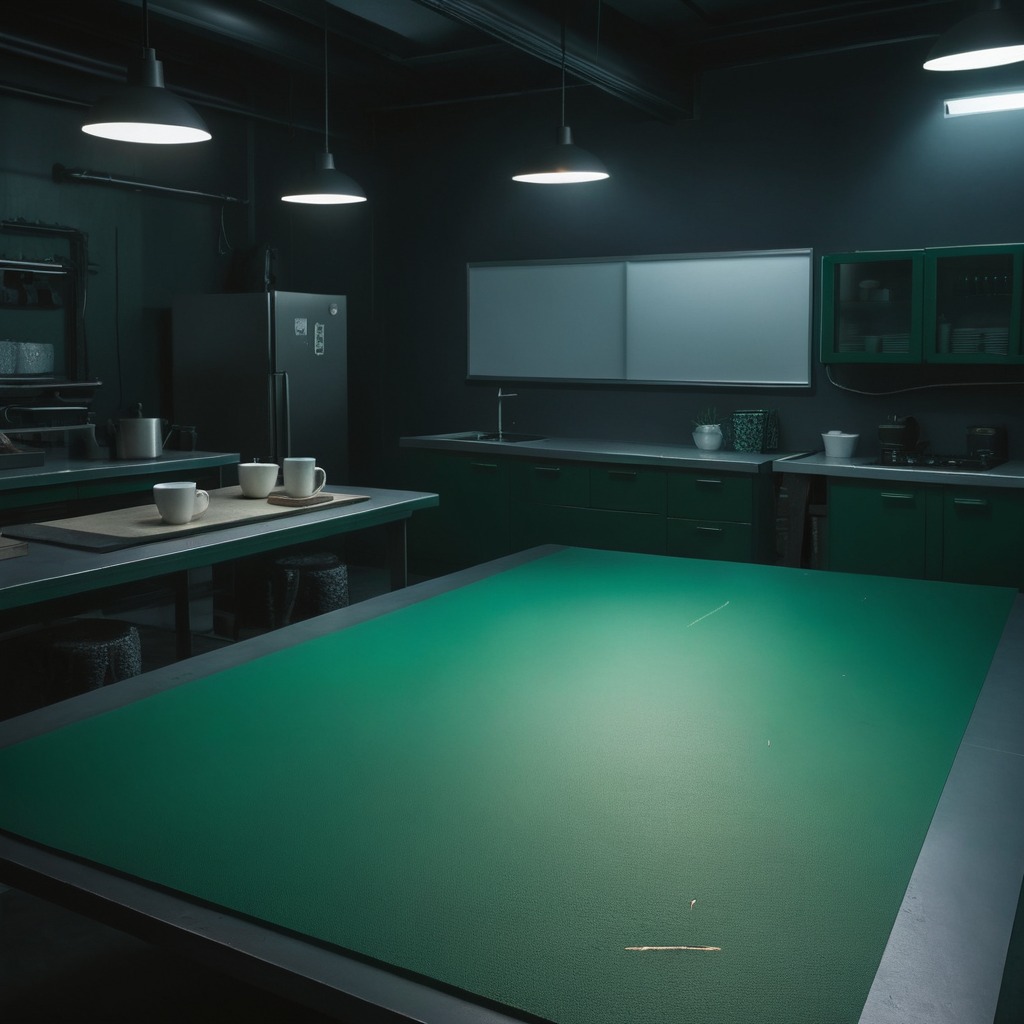
A nail is lying on a clean granite tabletop covered with a green rubber mat inside a workshop at night.